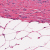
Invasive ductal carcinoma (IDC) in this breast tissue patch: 0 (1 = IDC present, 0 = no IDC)